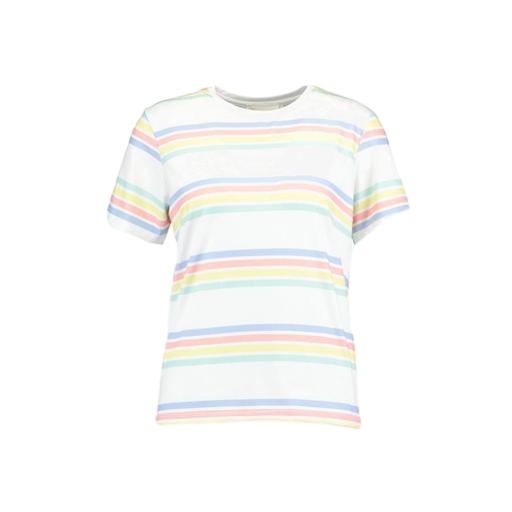
multicolor white t-shirt, multicolor women’s white large t-shirt, multicolor tee shirt, white background